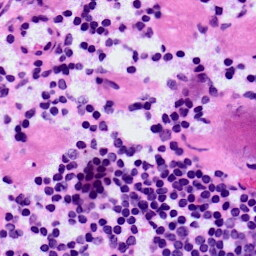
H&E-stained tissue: LymphNode